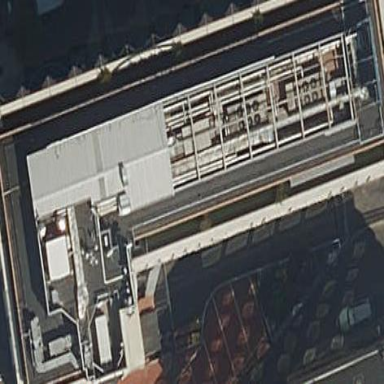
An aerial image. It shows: Part of building.